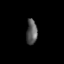
Tissue: lung
Cell type: Epithelial cells
Senescence score: 0.2025
Nuclear area (px): 263
Mean DAPI intensity: 91.221